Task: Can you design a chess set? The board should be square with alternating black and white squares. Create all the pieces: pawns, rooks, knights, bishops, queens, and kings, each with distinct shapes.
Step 3308:
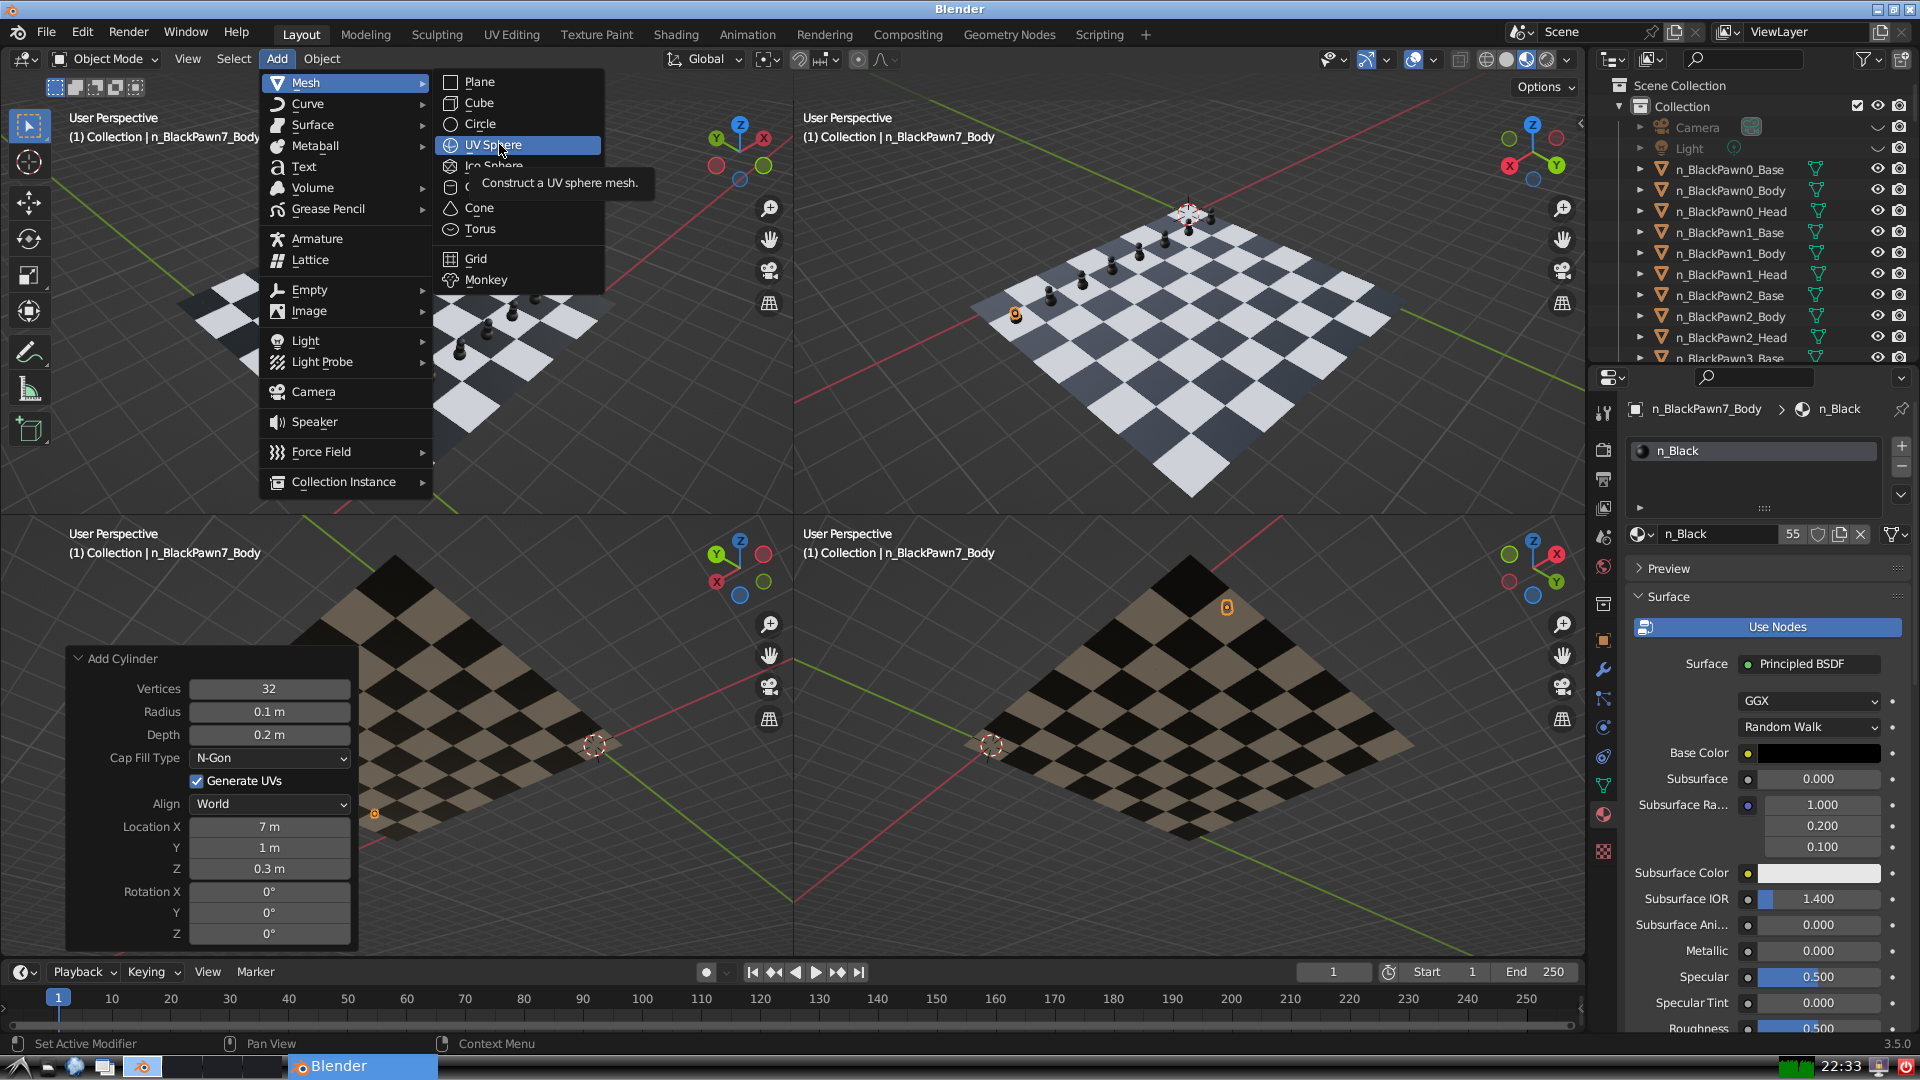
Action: click: no